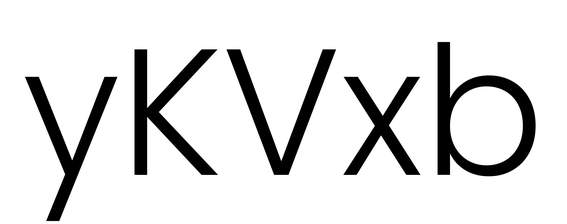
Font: Poppins-Light